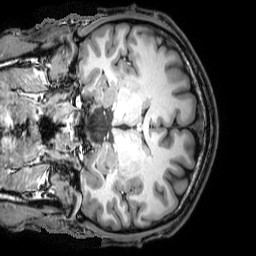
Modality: T1w
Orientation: sagittal
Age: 24
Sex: male
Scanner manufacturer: philips
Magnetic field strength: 3 T
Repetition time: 8.138 s
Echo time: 3.726 s